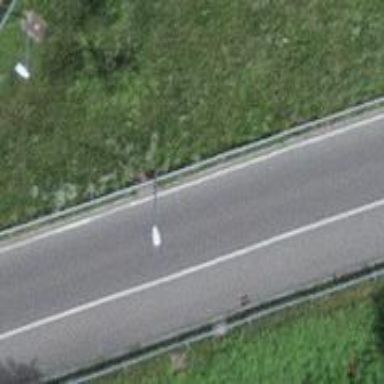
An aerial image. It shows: Asphalt trunk link road.